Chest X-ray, AP view. Patient: 44 years old, sex M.
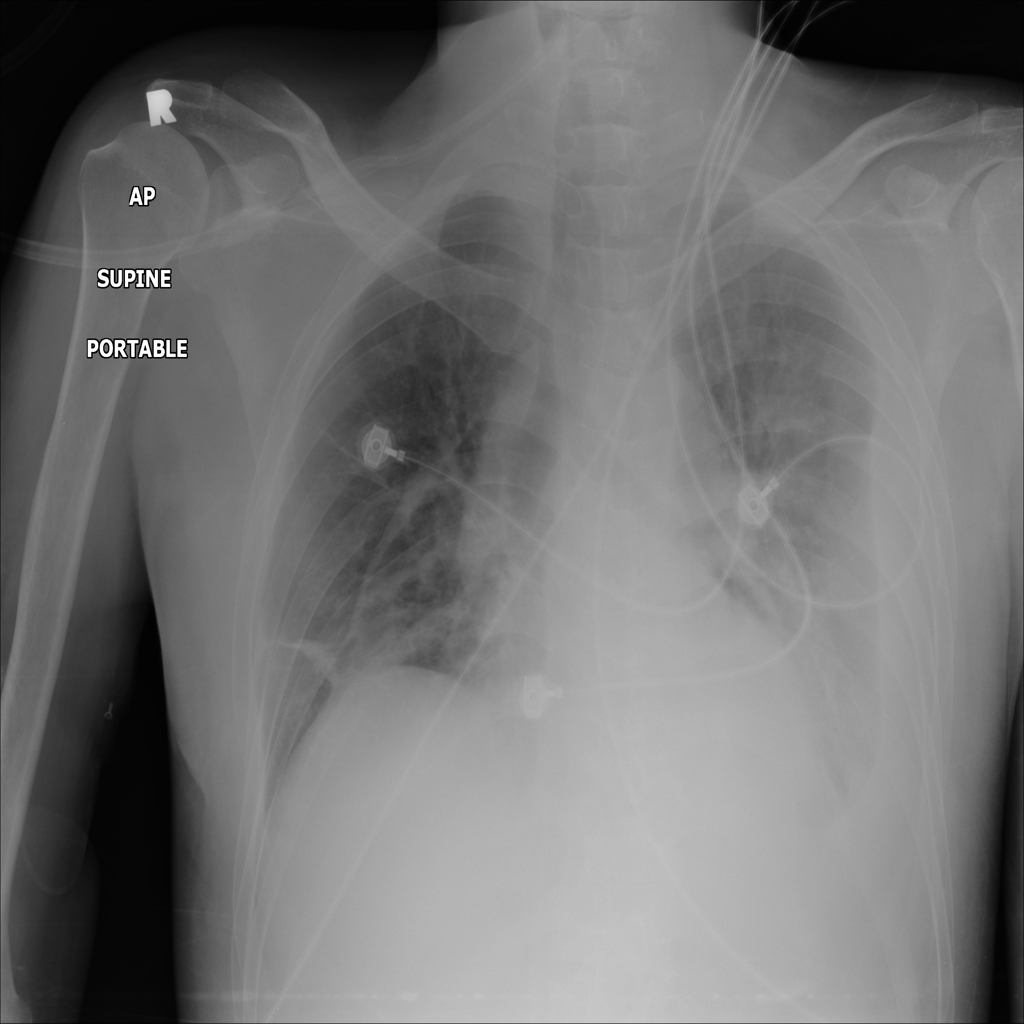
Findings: Atelectasis, Effusion